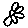
Label: flower